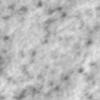
Label: no_change